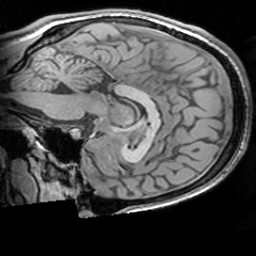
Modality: T1w
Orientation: sagittal
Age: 19
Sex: male
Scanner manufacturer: siemens
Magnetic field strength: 3 T
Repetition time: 1.63 s
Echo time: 0.00311 s